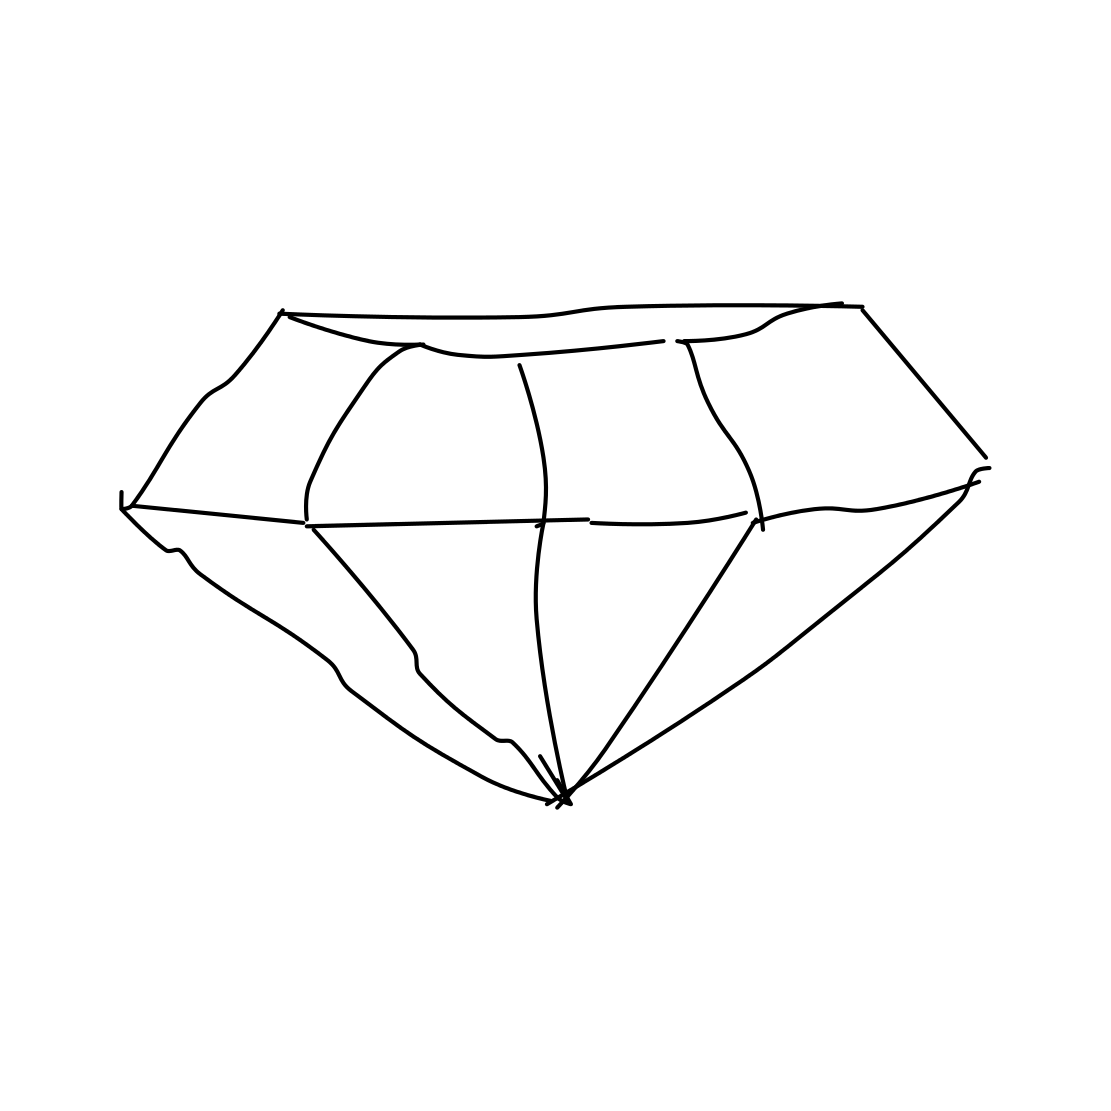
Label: diamond